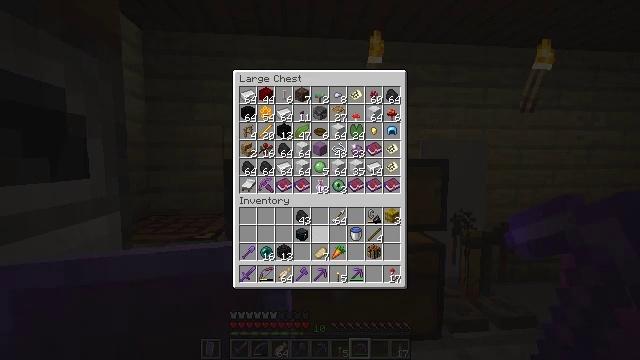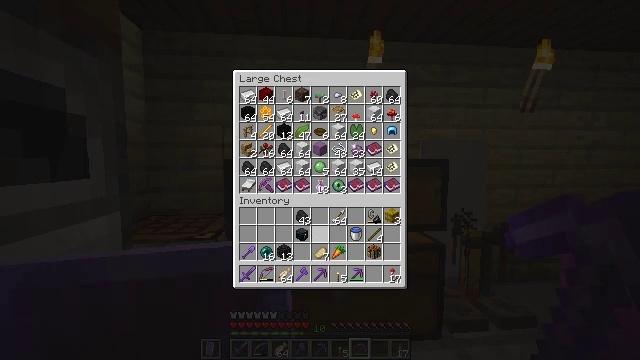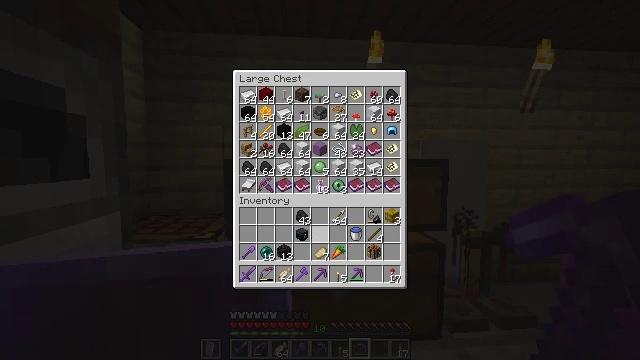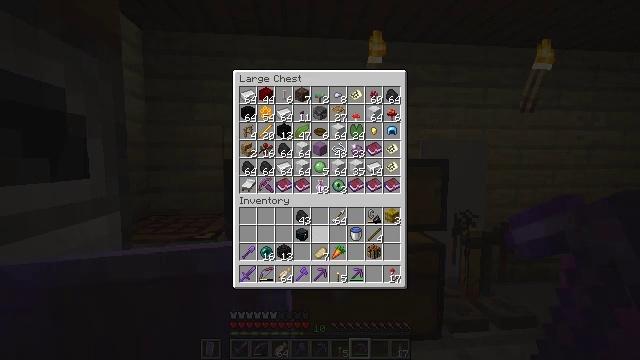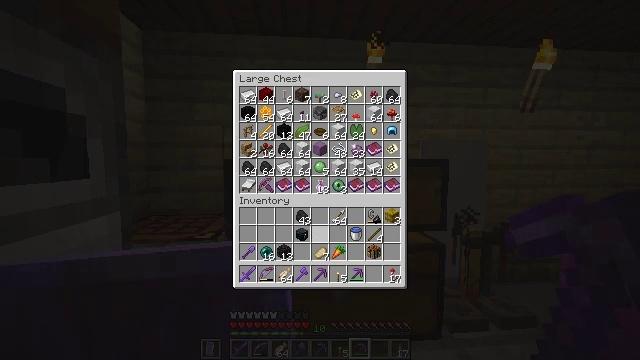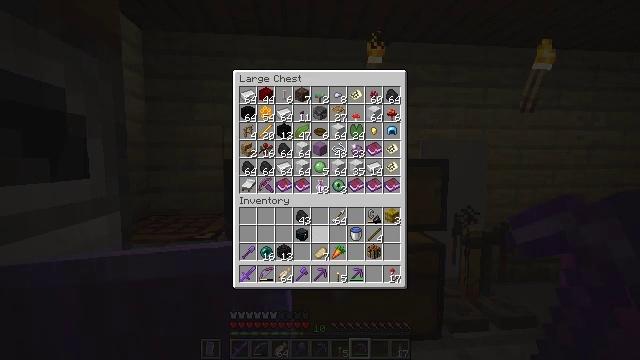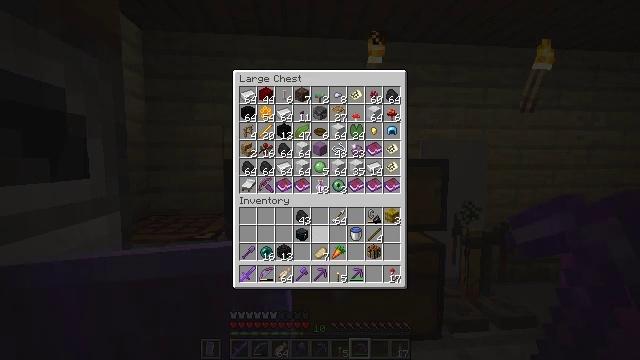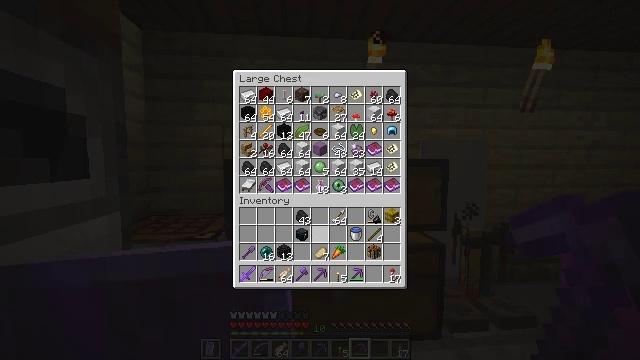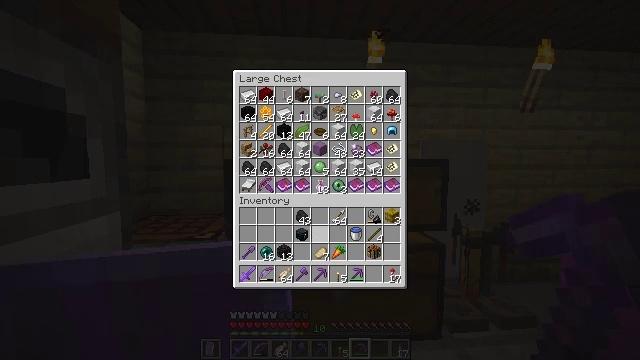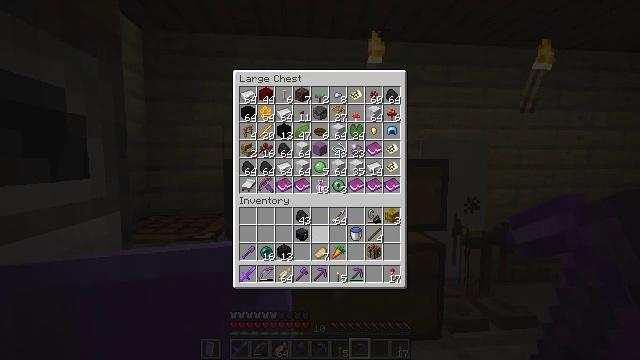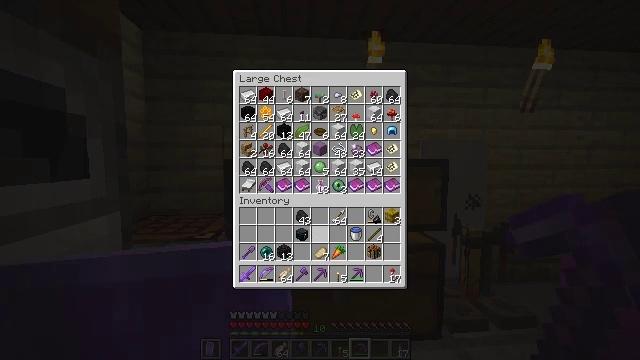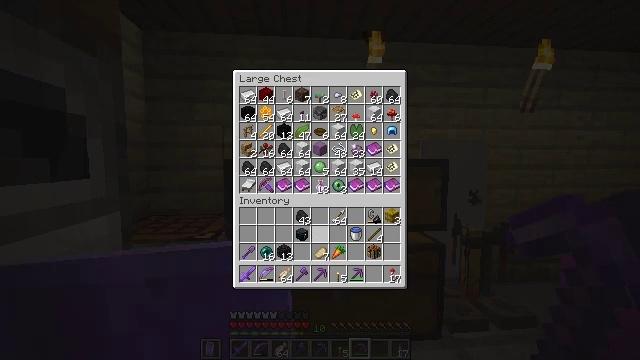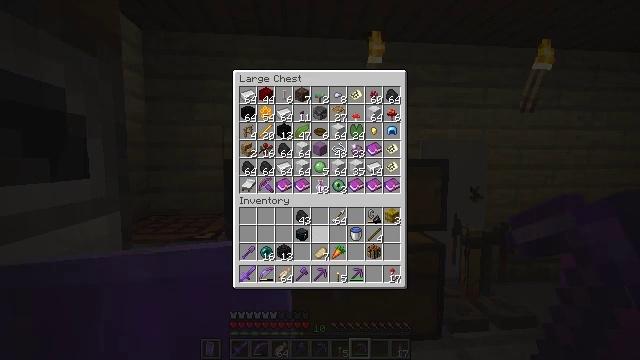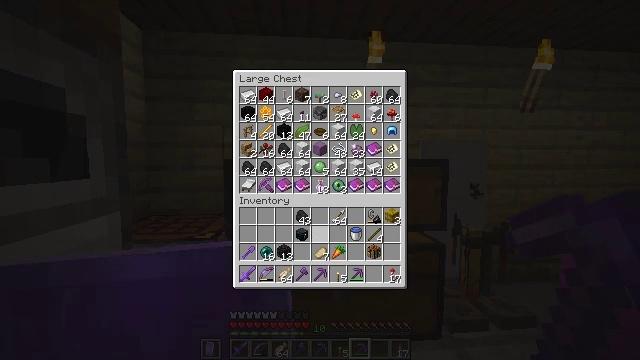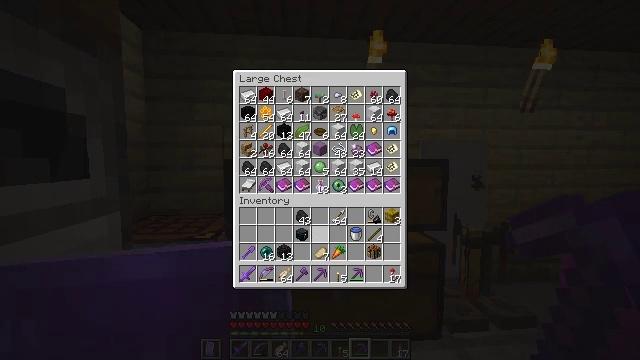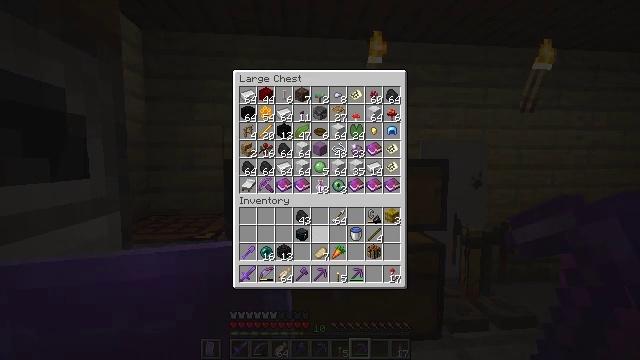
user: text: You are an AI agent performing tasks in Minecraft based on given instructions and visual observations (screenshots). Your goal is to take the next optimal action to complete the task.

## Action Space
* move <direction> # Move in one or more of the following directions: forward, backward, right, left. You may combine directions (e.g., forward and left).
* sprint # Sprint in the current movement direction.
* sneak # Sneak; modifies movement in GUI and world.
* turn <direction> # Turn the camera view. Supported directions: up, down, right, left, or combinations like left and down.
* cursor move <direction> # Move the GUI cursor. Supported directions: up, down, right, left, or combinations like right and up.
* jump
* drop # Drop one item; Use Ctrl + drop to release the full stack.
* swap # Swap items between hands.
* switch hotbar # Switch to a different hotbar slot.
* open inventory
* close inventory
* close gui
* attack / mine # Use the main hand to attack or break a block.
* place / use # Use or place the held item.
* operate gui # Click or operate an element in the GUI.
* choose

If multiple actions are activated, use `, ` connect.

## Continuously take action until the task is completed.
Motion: motion action
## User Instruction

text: Destroy the orange shulker box to move it.
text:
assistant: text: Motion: no_op
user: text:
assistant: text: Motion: no_op
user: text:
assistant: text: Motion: no_op
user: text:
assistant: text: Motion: no_op
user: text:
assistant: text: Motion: no_op
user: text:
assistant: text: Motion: no_op
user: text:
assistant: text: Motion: no_op
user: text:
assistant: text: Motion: no_op
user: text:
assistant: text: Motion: no_op
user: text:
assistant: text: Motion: no_op
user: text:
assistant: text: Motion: no_op
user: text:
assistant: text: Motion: no_op
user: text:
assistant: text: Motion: no_op
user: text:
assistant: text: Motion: no_op
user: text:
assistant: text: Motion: no_op
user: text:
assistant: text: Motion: no_op
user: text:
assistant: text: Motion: no_op
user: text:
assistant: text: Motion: no_op
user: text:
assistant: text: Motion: no_op
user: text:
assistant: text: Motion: no_op
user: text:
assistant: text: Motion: no_op
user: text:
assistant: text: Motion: no_op
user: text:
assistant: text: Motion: no_op
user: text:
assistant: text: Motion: no_op
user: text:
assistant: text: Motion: no_op
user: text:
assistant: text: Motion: no_op
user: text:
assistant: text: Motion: no_op
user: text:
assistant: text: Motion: no_op
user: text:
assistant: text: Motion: no_op
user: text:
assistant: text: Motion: no_op